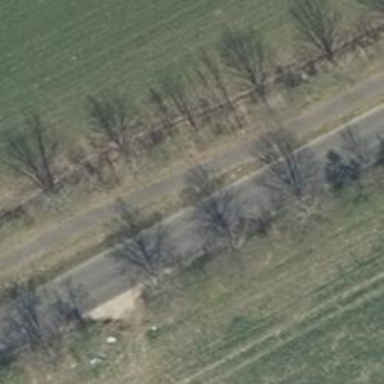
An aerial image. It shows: Asphalt path.